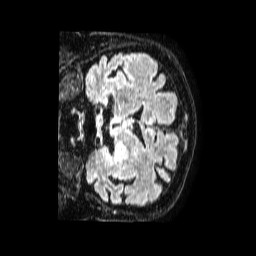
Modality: FLAIR
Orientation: coronal
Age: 73
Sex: male
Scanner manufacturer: philips
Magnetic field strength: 1.5 T
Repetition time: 4.8 s
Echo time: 0.3 s